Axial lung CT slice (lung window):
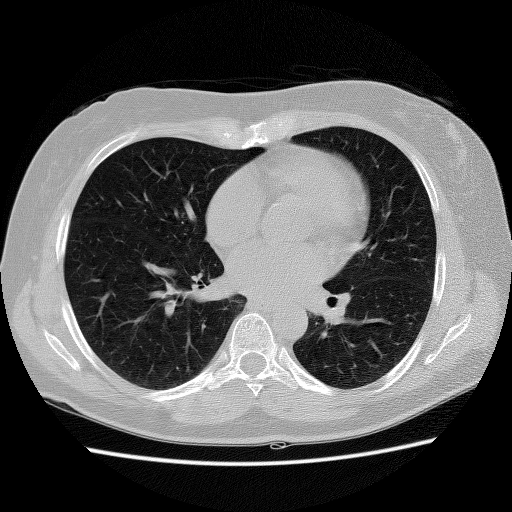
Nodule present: no